Field crop: tomato
Growth stage: 1
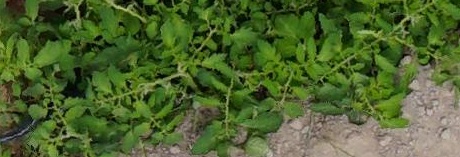
Species: tomato